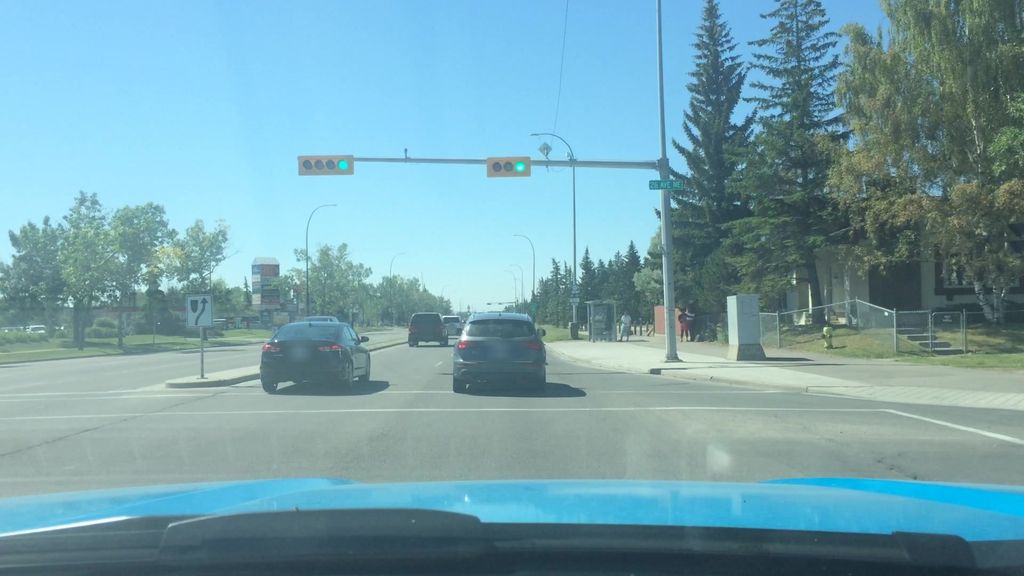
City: calgary